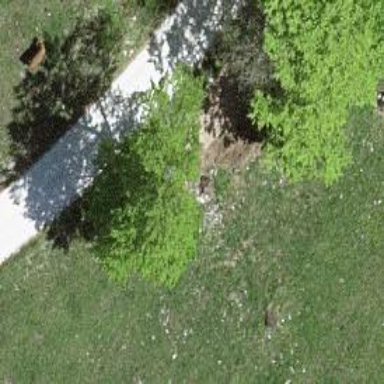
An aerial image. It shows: Single tag "natural: tree."